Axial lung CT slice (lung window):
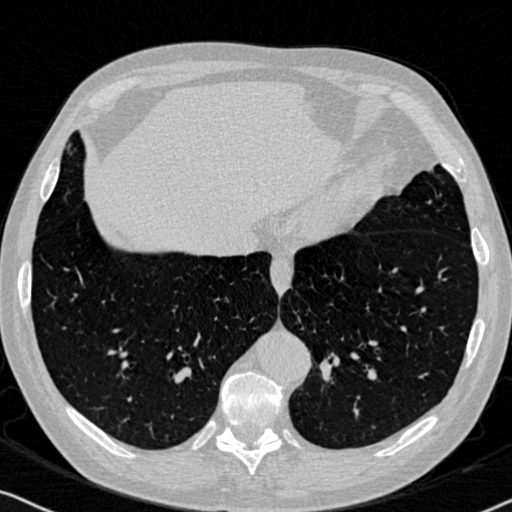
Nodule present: no